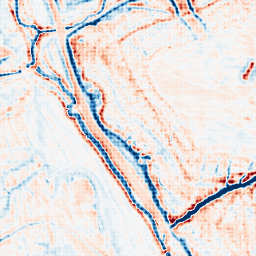
Category: edge_preserving
Decomposition family: bilateral
Decomposition parameters: d: 15
sigma_color: 50
sigma_space: 100
Upsampling method: sinc_hamming
Upsampling parameters: scale: 8
kernel_size: 8
Upsampling scale: 8